Question: I'm looking to achieve an effect where, when typing in a form, the textarea grows as you type, and adds an underline for each line of text.
See the effect in GIF form here:

Can this be easily accomplished just by using CSS? How might I go about this?
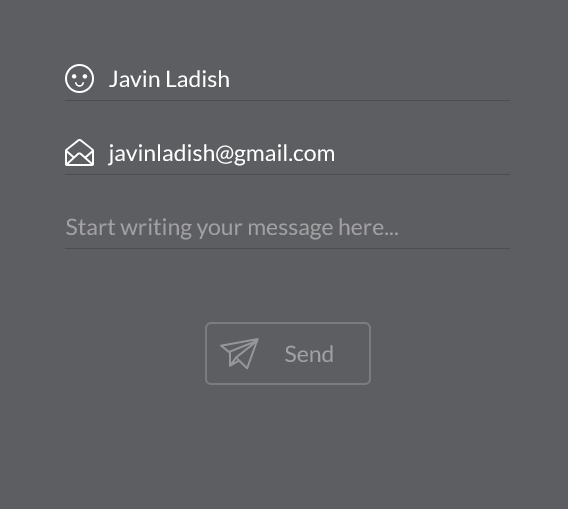
Answer: You can implement the constant underlines by making a background image that has some blank space and an underline. Then set the image as background of your textarea and have it repeat. Lastly, set the 'line-height' in CSS to be equal to the height of your background. The lines will now repeat along with the height of the text.
For the textarea resizing, you can use TrungDQ's answer or one of many libraries available through Google.